Question: I want to Migrate all the features and functions of SQL Server DB to Mongo DB, But I am stuck with Foreign Key Concept, I know there is no Concept ForeignKey in NoSQL Dbs, But I want to connect and Store the Tables as Shown Below, Please share your thoughts and Ideas how to achieve this. I have three Tables named and in SQL Server I need to migrate and store to MongoDB, How do I store these Datas with Foreign Key Concept/ Normalized Table structure.
Please suggest your Ideas ,
Image URL:- <URL>

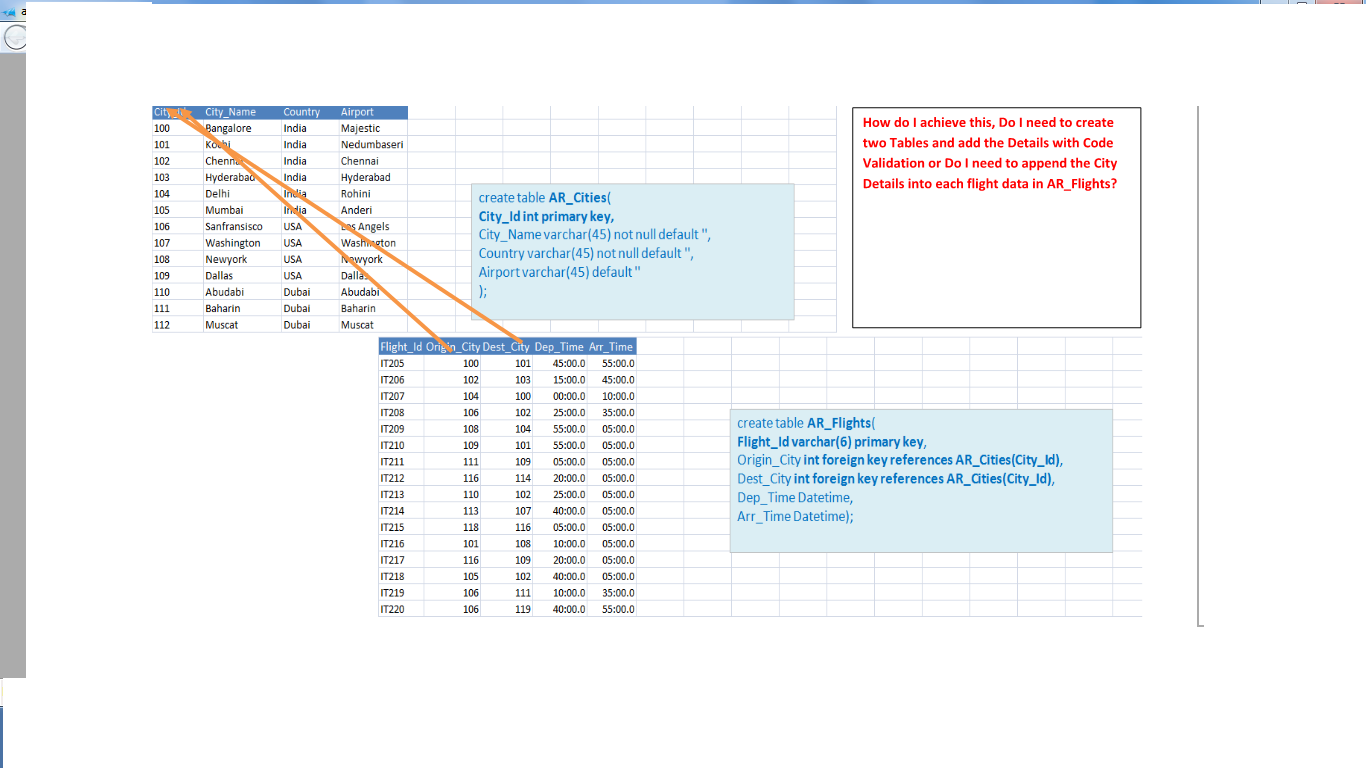
Answer: The most efficient way of storing this is as two separate tables, it would be a bad idea to nest the city information into the flight, that could cause massively duplicated information, creating a hairball of problems for updating etc.
Unlike in the linked question by @Maksym I would NOT say normalisation is discouraged instead that embedding of self containing parent data is encouraged, such as many-many relationship ids.
As an example of a good way to store relationships is by using ObjectIds only instead of the more formed version of DBRefs. So, as an example, a flights which visits 5 cities en route would look like:
'''
{
_id: ObjectId,
cities: [
ObjectId(),
ObjectId(),
ObjectId(),
ObjectId(),
ObjectId()
]
}
'''
Of course your document may look a little more complex because you probably need estimated landing times too and status (delayed/cancelled etc), however, this shows the basic concept. In your application you will take the '_id's of the city documents and add then to the flight record. This way you can get all cities for that flight like:
'''
var d=db.flights.findOne({_id:ObjectId()});
var cities=db.cities.find({_id:{$in:d.cities}});
'''
That will give you your relation, in a very basic sense.
As for relation holding, there is none in MongoDB itself. DBRef is not a server-side resolved relation. This is something you will have to handle manually within your application however, I do not think that you will need cascading deletes etc in this system, flights are stored forever and city data is reused many times over.
As such this system doesn't really need anything more than a lookup JOIN which is easy enough in the application itself using either a lazy load of each related record of doing a ranged '$in' query for all associated city/flight information.